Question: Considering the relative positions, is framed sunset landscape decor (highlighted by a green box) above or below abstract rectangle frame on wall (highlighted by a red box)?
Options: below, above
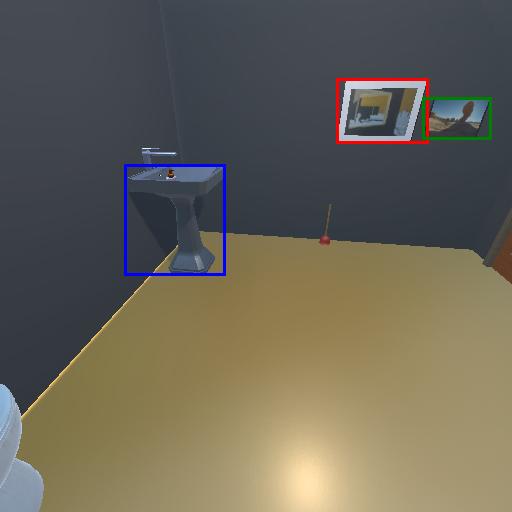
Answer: below